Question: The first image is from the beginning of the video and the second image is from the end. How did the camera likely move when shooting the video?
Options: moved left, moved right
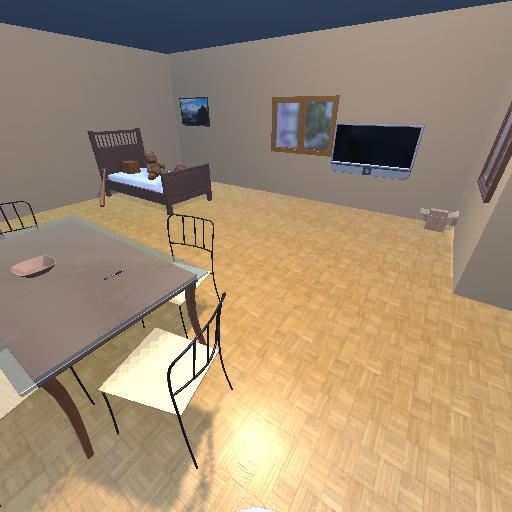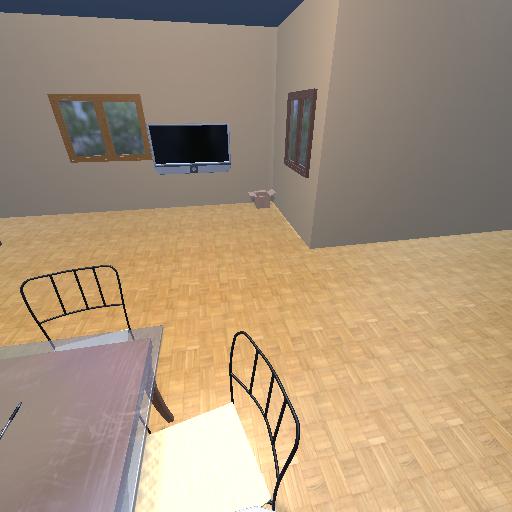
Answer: moved left